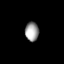
Tissue: lung
Cell type: Epithelial cells
Senescence score: 0.2305
Nuclear area (px): 256
Mean DAPI intensity: 154.547